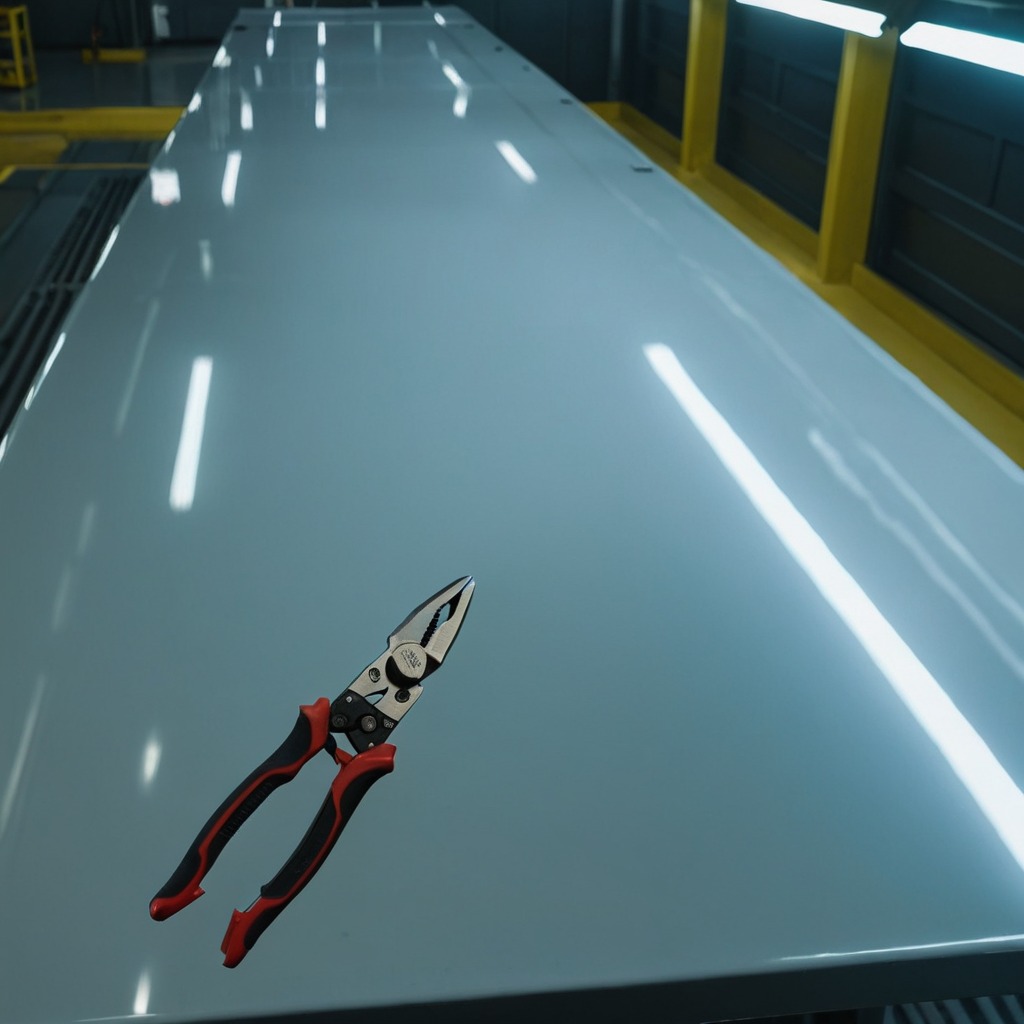
A plier is lying on a high-gloss table in a ship maintenance bay industrial lighting.